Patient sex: M
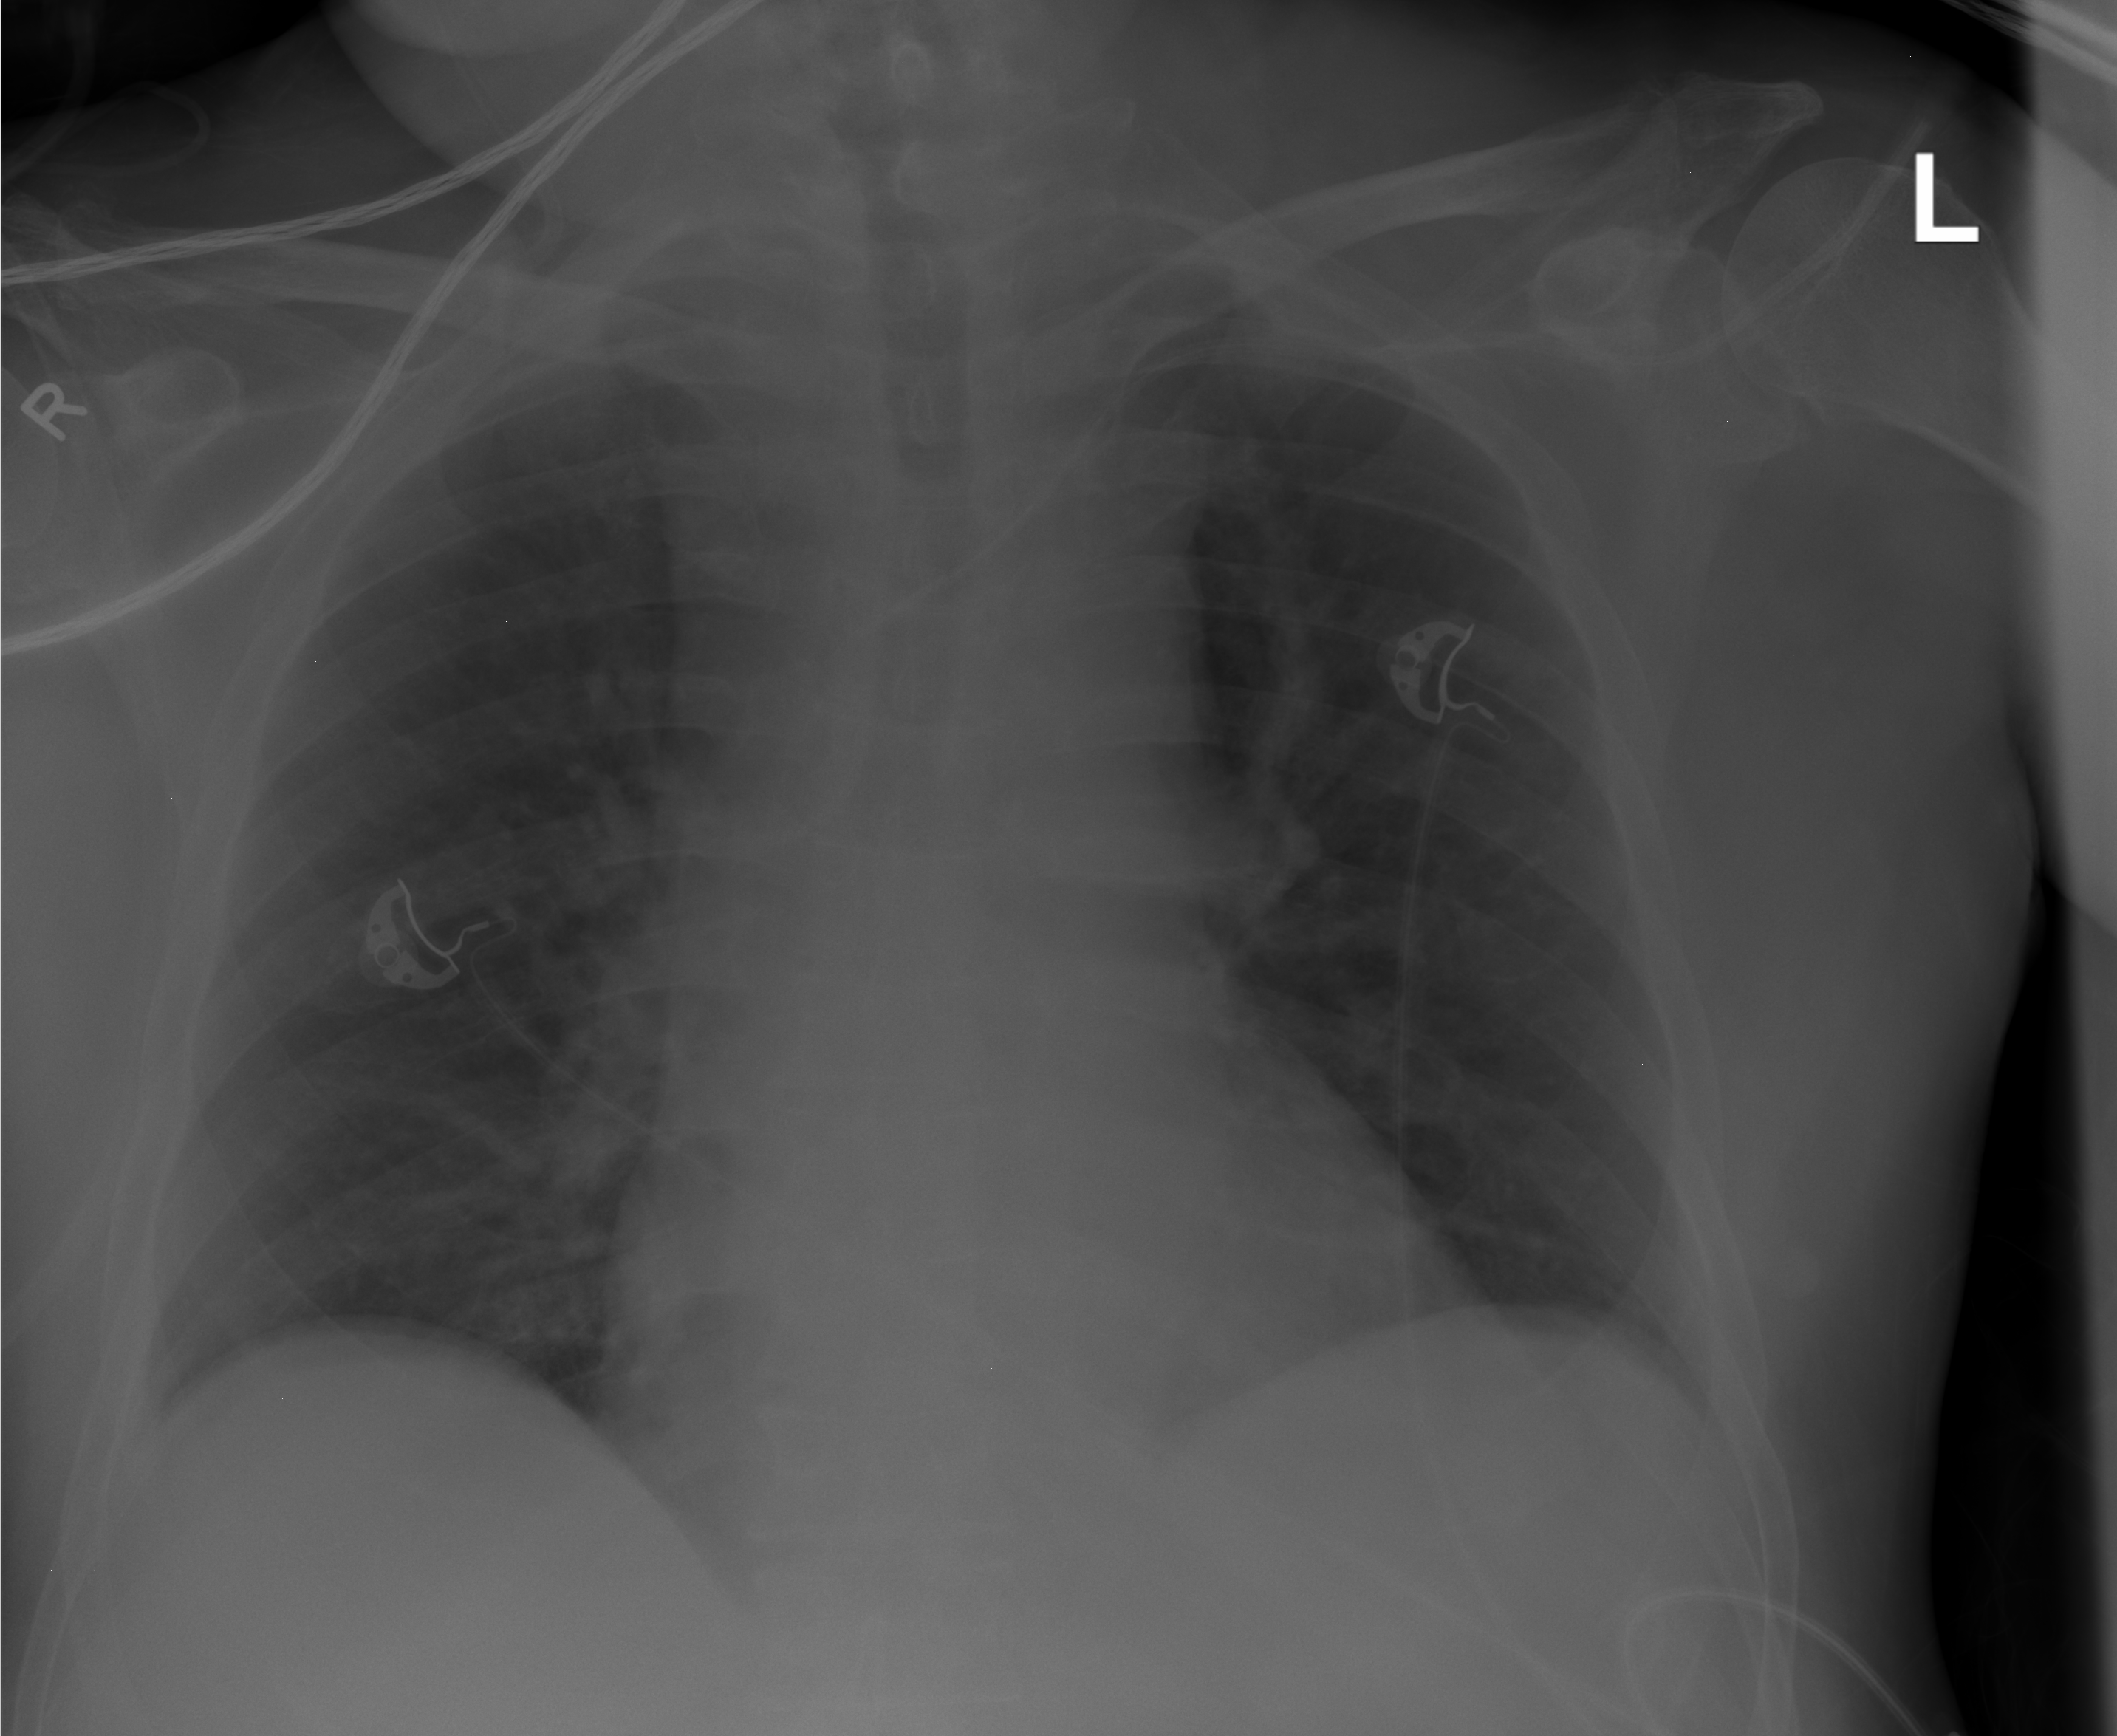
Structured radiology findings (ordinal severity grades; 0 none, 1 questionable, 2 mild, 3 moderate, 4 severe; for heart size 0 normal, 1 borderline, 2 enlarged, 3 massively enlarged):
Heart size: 0
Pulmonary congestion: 2
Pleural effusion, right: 0
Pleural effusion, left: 0
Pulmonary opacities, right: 0
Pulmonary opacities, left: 0
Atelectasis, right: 2
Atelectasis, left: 2